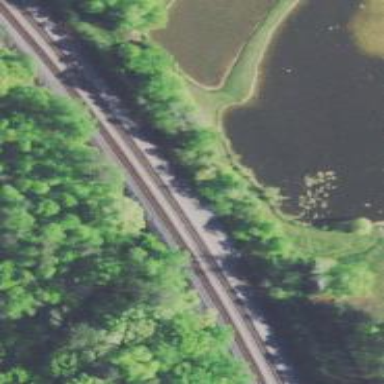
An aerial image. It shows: Railway track.